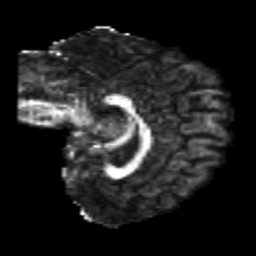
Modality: FA
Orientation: sagittal
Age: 23
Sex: female
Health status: healthy
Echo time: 0.074 s